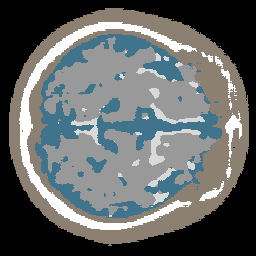
Label: no_lesion